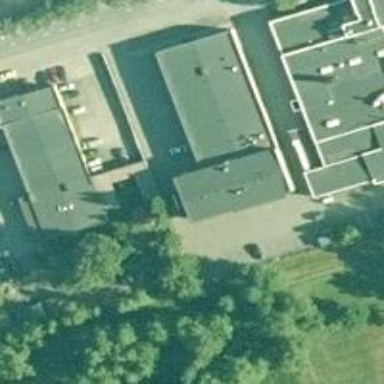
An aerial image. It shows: Veterinary facility.